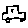
Label: car